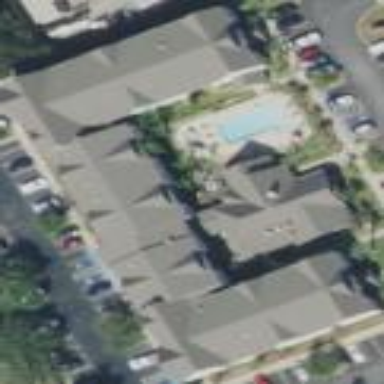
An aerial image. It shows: Hotel building.